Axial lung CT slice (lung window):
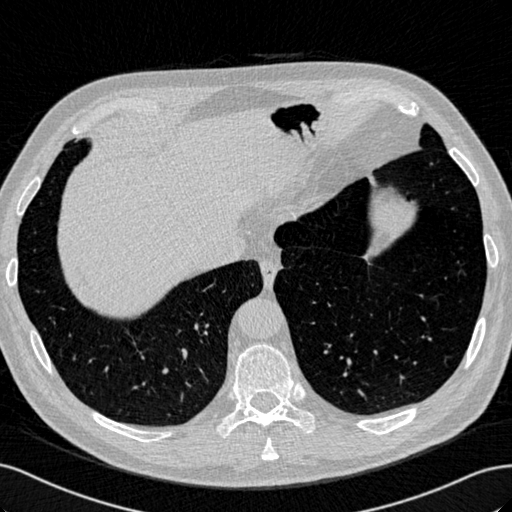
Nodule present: no